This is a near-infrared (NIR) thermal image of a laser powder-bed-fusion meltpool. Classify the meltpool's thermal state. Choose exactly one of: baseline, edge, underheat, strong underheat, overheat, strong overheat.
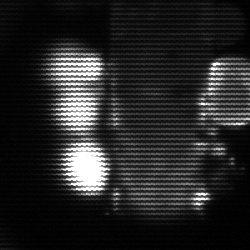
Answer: strong underheat